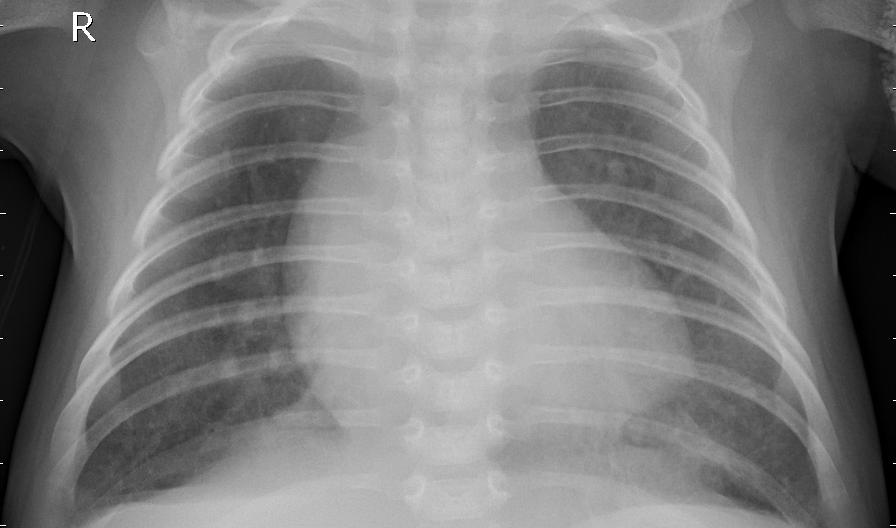
Diagnosis: PNEUMONIA